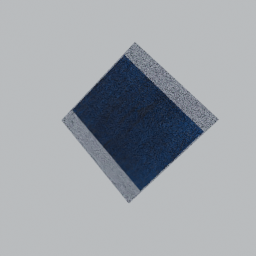
Label: decoration